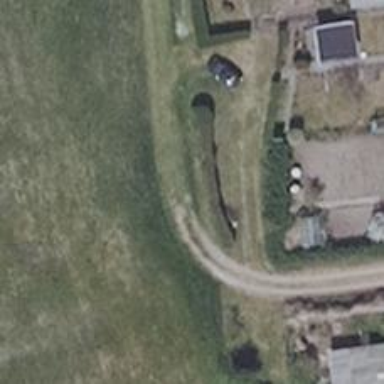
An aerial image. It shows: Grassy track with grade5 tracktype.